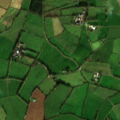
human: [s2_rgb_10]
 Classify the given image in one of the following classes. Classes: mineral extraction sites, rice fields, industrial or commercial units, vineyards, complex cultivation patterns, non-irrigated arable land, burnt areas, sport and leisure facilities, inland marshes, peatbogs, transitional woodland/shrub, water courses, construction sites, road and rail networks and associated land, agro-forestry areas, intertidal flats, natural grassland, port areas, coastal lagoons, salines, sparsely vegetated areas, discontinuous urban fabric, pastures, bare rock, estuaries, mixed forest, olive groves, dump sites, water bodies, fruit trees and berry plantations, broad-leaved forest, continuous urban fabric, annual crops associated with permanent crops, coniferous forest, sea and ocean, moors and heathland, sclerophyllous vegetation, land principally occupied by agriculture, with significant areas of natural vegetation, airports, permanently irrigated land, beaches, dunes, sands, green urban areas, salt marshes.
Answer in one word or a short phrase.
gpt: pastures